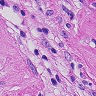
Metastatic tissue present: yes